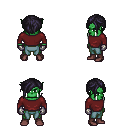
a pixel art fantasy rpg character, male body template, orc, green skin, maroon long-sleeve shirt, teal pants, raven pixie cut hairstyle, metal gloves, maroon shoes, four views (front, back, left, right), 2x2 character sprite sheet, small pixel art, hard edges, no anti-aliasing